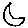
Label: moon